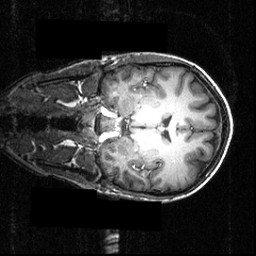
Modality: T1w
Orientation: coronal
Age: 24
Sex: female
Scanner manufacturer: siemens
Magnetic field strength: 3.951 T
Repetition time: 1.5 s
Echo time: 0.00335 s